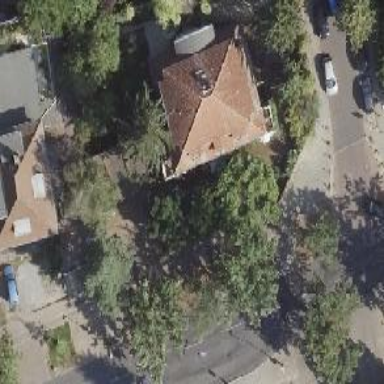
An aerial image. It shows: Detached building with mansard roof.